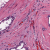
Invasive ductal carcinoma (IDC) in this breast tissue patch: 0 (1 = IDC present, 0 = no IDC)